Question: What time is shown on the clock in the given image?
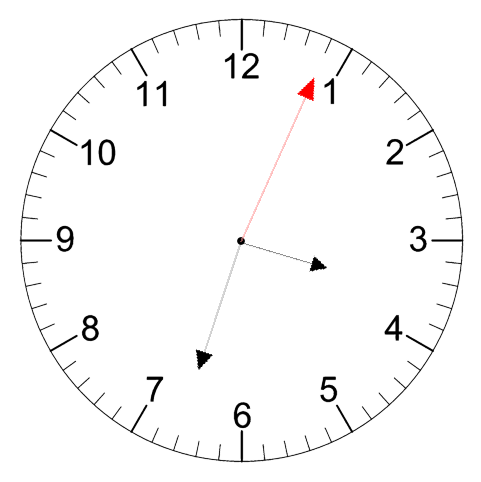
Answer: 03:33:04